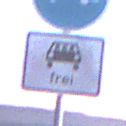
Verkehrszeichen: MehrfachbesetzePersonenkraftwagenFrei
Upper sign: Busssonderstreifen
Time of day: SunriseSunset
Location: Outdoor (Nature)
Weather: Clear
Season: NotSpecified
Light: Natural